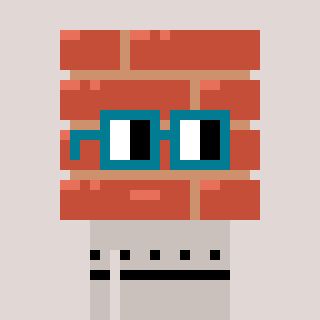
a pixel art character with square dark green glasses, a wall-shaped head and a foggrey-colored body on a warm background